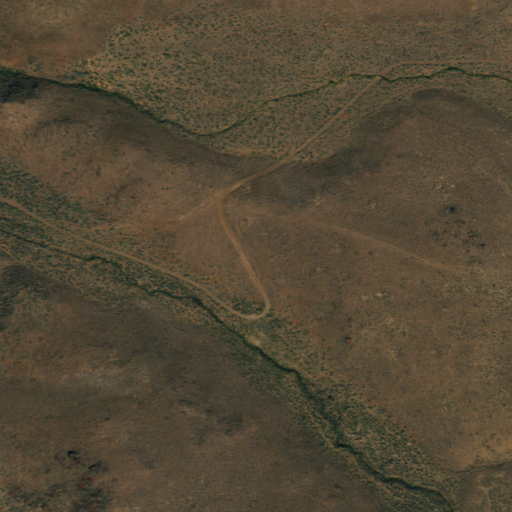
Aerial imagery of valley in Nevada named Oakley Canyon containing only shrub